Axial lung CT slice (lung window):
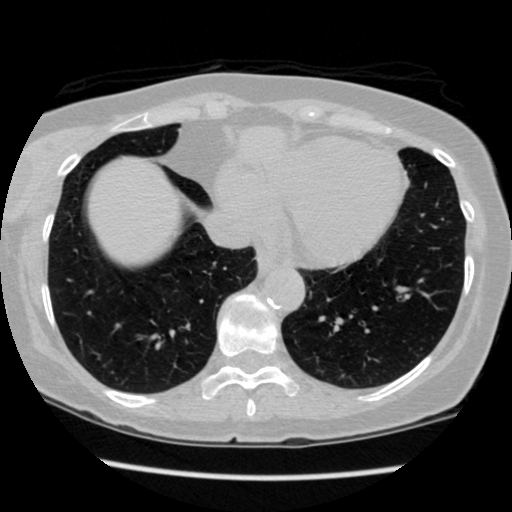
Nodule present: no